Question: My PC running on Debian Jessie & Logcat's messages are all invisible on eclipse Mars. I tried a solution <URL>, but no help. What to do now?

I tried the followings:
1. Change logcat/ddms's metadata settings in com.android.ide.eclipse.ddms.prefs file.
2. Don't use GTK3 by export SWT_GTK3=0
But both failed to fix the situation.
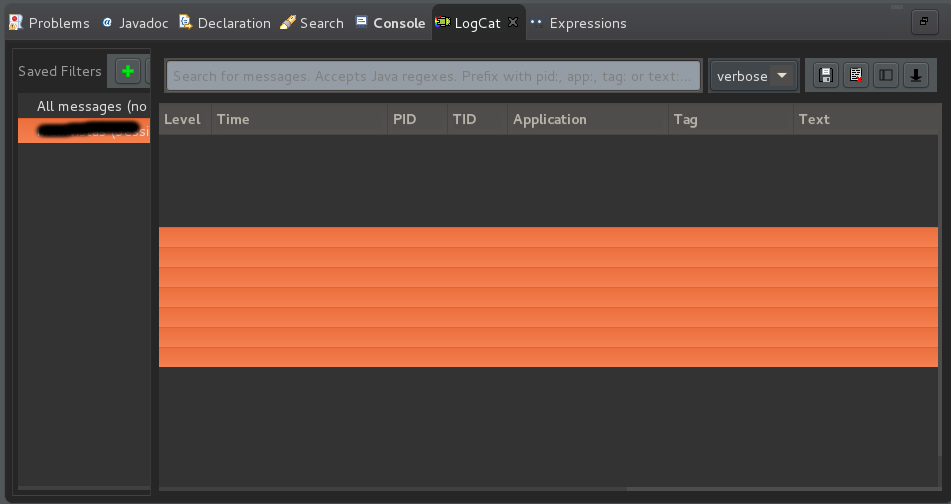
Answer: I had a similar problem (Eclipse Mars on Arch Linux) and it turned out to be a GTK issue.
The solution was to add the following two lines
'''
--launcher.GTK_version
2
'''
in eclipse.ini right before the
'''
--launcher.appendVmargs
'''
line, as explained in <URL>
Note that the location of eclipse.ini is distro specific (in my case it was under /usr/lib/eclipse) and multiple copies of the file in different directories can override the same setting, so make sure you are adding the lines in the right place.